Question: I have a stored procedure that runs once at the end of every month.
It generates a few files. One of them is a .csv file.
'''
SELECT @Command = 'bcp "EXEC DB1.dbo.spCreateFile" queryout "' + @LocalFilePath + @MainFileName + '" -c -T -x'
EXEC master..xp_cmdshell @Command
'''
This creates the file OK. The problem is that in the middle of the file, there is a BLANK line. I'm trying to understand why that would happen. I'm thinking maybe it has to do with the size of the queryout results? The query returns over 15k records to put in the Excel file. Is it trying to break it down?
Does anyone have any clue. The problem here is that it's extremely hard to troubleshoot this because syntax wise/logic wise, this is OK so I have no clue what the issue could be.
Any help is greatly appreciated.
Here's a screenshot of the excel file:

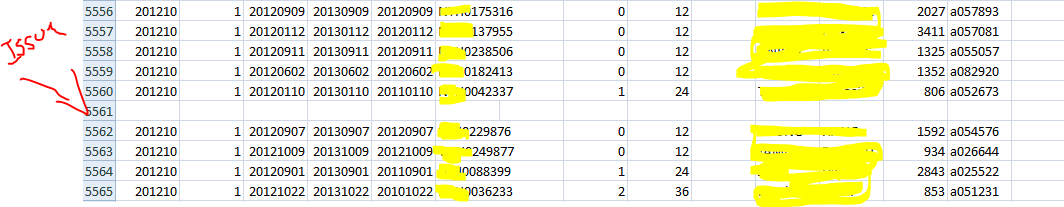
Answer: I found out what the issue was guys.
It's the query that's bringing back a null row.
I will need to take a look at the query. Unfortunately I'm going to hate looking at it because it's massive and 1 value in it is nulling everything out for that row.